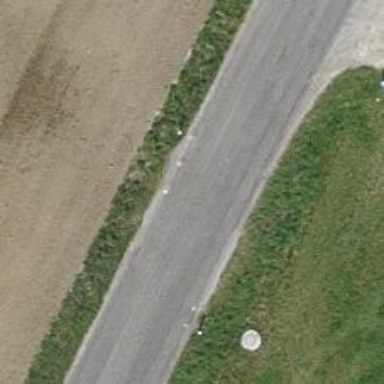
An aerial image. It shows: Tertiary road.